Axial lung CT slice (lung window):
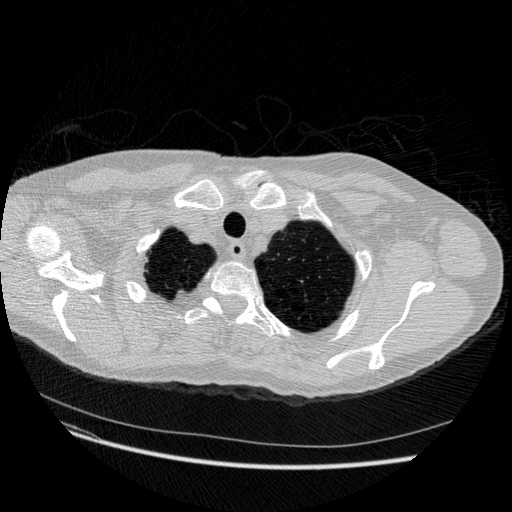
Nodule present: no